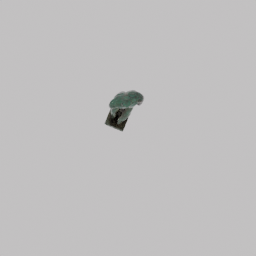
Label: decoration